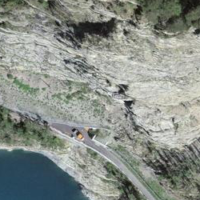
EUNIS habitat code: 44
Species observed at this site:
Ptyonoprogne rupestris
Delichon urbicum